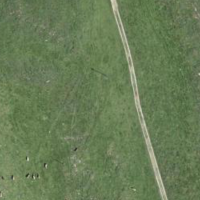
EUNIS habitat code: 23
Species observed at this site:
Primula veris
Parnassia palustris